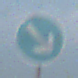
Verkehrszeichen: VorgeschriebeneVorbeifahrtRechts
Umgebung: Outdoor, Nature
Tageszeit: SunriseSunset
Wetter: PartlyCloudy
Licht: Natural
Jahreszeit: NotSpecified
Kontrast: LowContrast